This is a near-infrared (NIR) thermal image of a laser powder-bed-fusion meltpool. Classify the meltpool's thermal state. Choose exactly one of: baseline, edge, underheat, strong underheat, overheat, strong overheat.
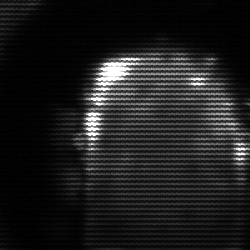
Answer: baseline